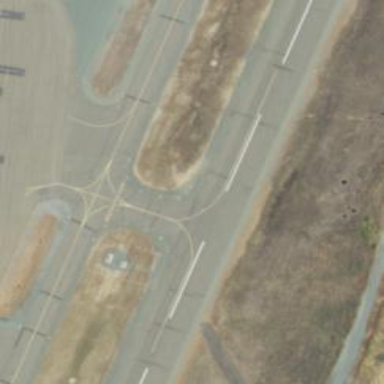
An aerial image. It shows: Image of taxiway at airport.